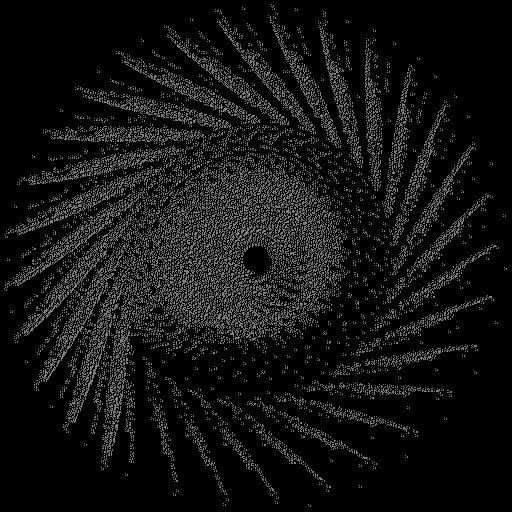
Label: fleabane